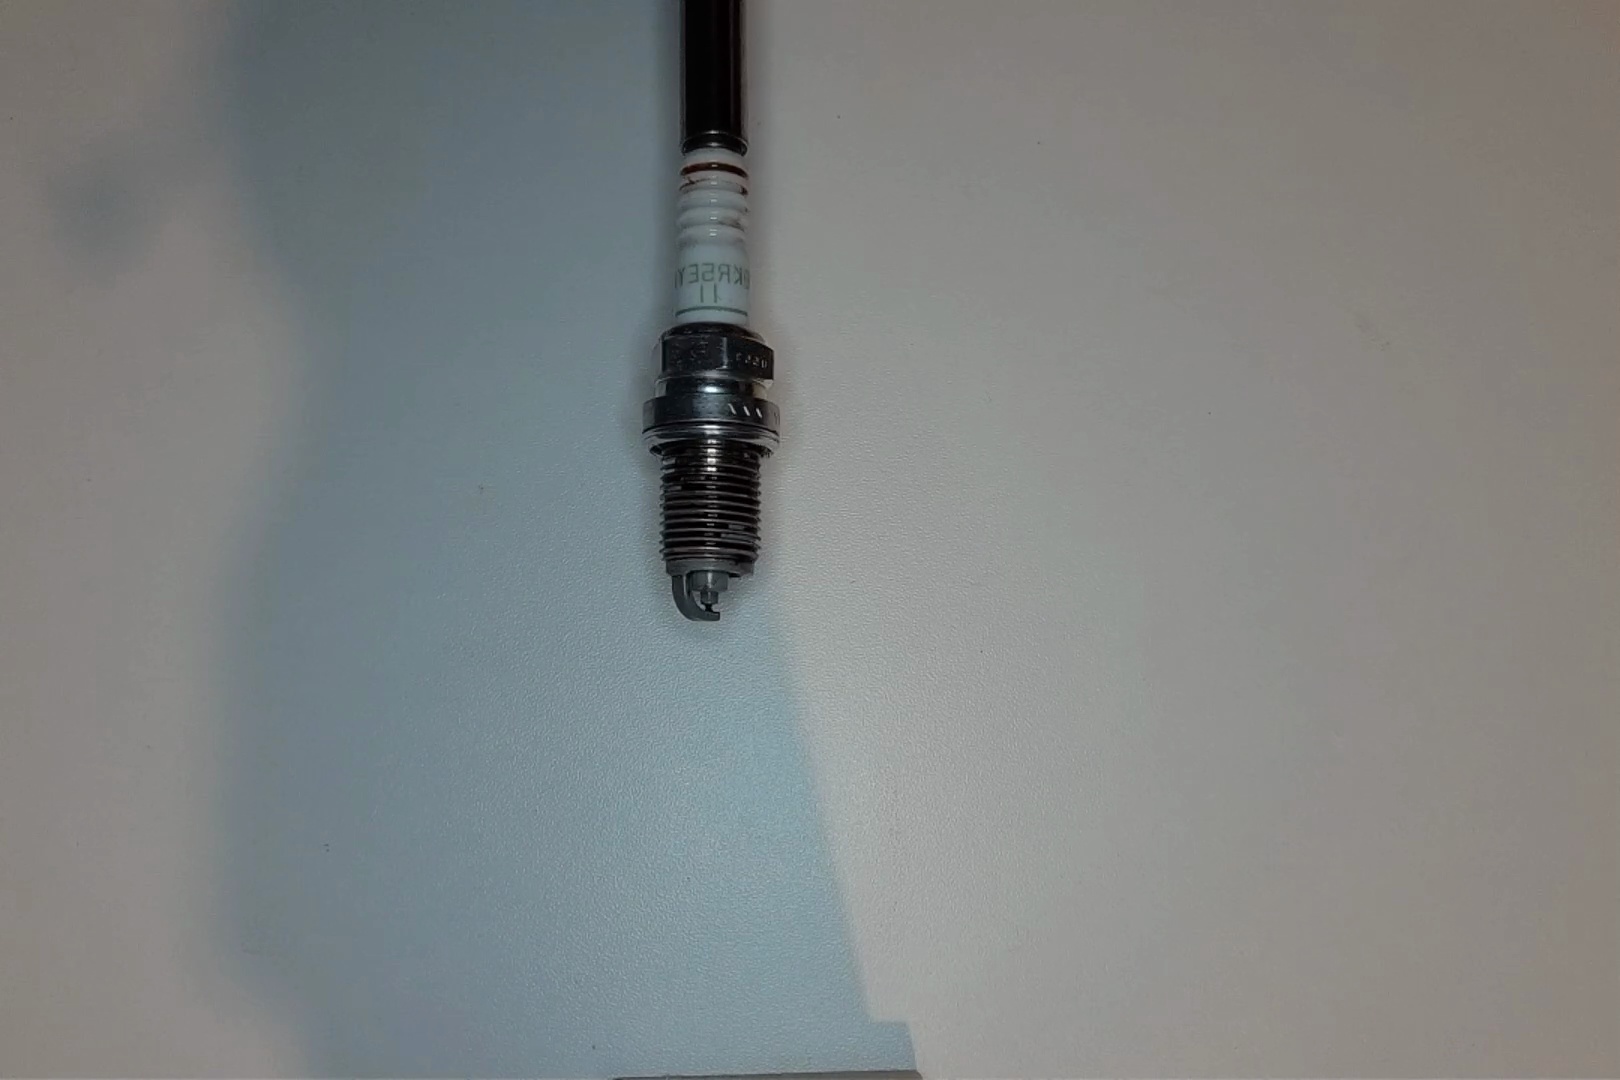
Label: anomaly